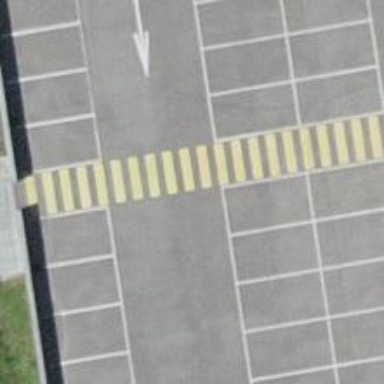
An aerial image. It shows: Zebra crossing on the road.